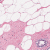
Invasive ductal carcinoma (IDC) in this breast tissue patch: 0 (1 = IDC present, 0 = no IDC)